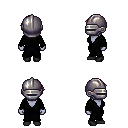
a pixel art fantasy rpg character, female body template, dark elf, purple skin, gray robe, white pants, white blonde long mohawk hairstyle, metal helm, black shoes, four views (front, back, left, right), 2x2 character sprite sheet, small pixel art, hard edges, no anti-aliasing